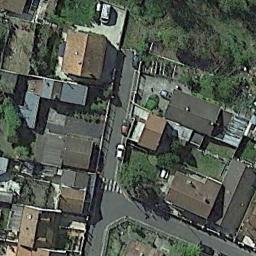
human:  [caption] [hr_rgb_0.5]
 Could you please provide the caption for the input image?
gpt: A dense residential area with lots of houses of different sizes is next to a grove of trees .

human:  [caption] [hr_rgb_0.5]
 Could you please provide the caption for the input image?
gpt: The color of the house is mostly white .

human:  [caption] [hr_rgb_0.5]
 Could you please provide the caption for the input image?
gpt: There are many roads and neatly arranged houses and trees in densely populated areas .

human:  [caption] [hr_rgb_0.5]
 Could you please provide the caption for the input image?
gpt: The dense residential is on the grass next to the road with some cars .

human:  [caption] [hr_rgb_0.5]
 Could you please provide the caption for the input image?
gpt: There are some brown buildings on dense residential area .